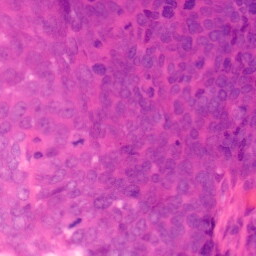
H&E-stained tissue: Colon